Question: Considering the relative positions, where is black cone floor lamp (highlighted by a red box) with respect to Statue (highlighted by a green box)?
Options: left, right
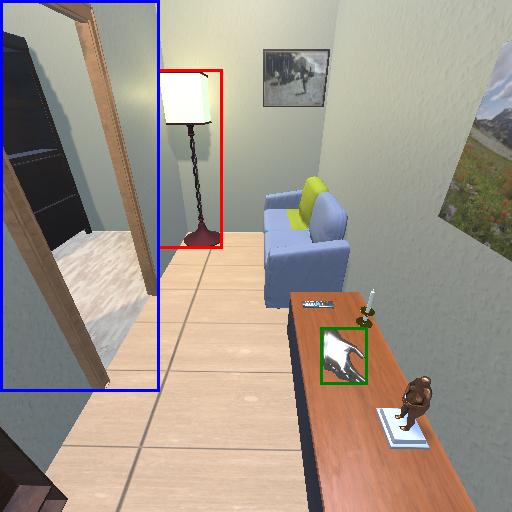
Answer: left